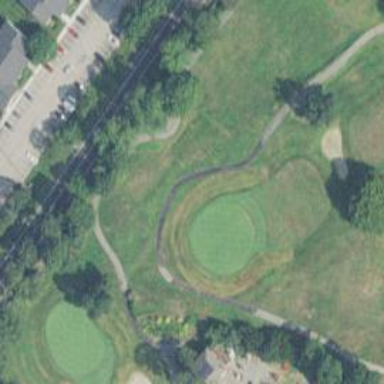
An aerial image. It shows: Path for both roads and golfers.